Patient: sex F, age 48
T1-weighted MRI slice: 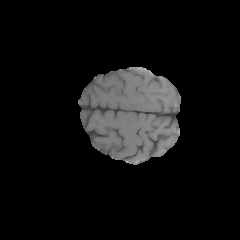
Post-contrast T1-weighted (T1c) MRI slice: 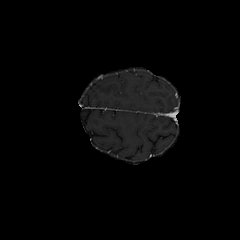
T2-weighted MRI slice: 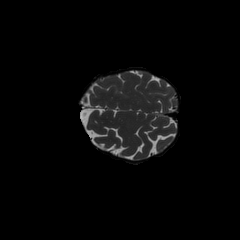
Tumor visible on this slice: no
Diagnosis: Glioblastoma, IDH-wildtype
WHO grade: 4